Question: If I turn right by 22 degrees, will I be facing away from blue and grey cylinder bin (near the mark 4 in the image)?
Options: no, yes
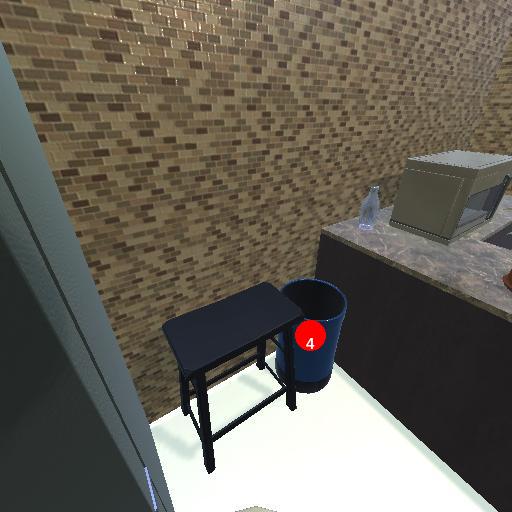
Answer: no